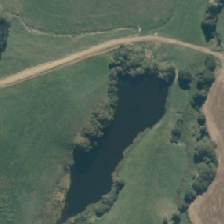
Land cover: lake_pond